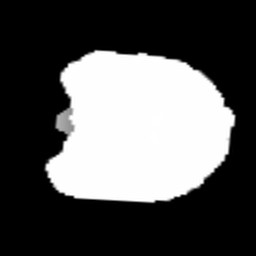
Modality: FA
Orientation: coronal
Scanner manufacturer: siemens
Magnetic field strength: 3 T
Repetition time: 3.6 s
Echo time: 0.092 s